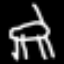
Label: chair